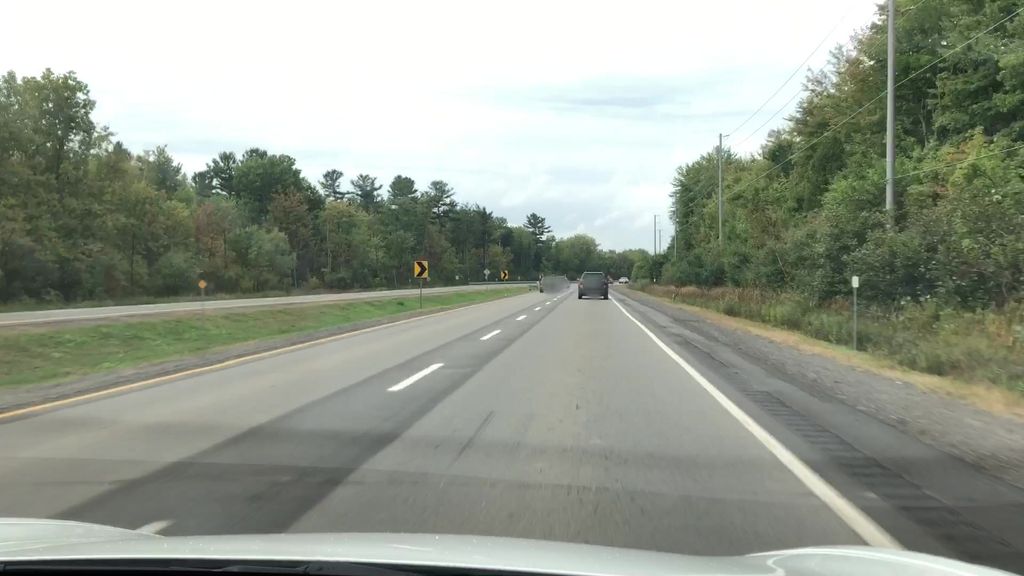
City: ottawa-gatineau